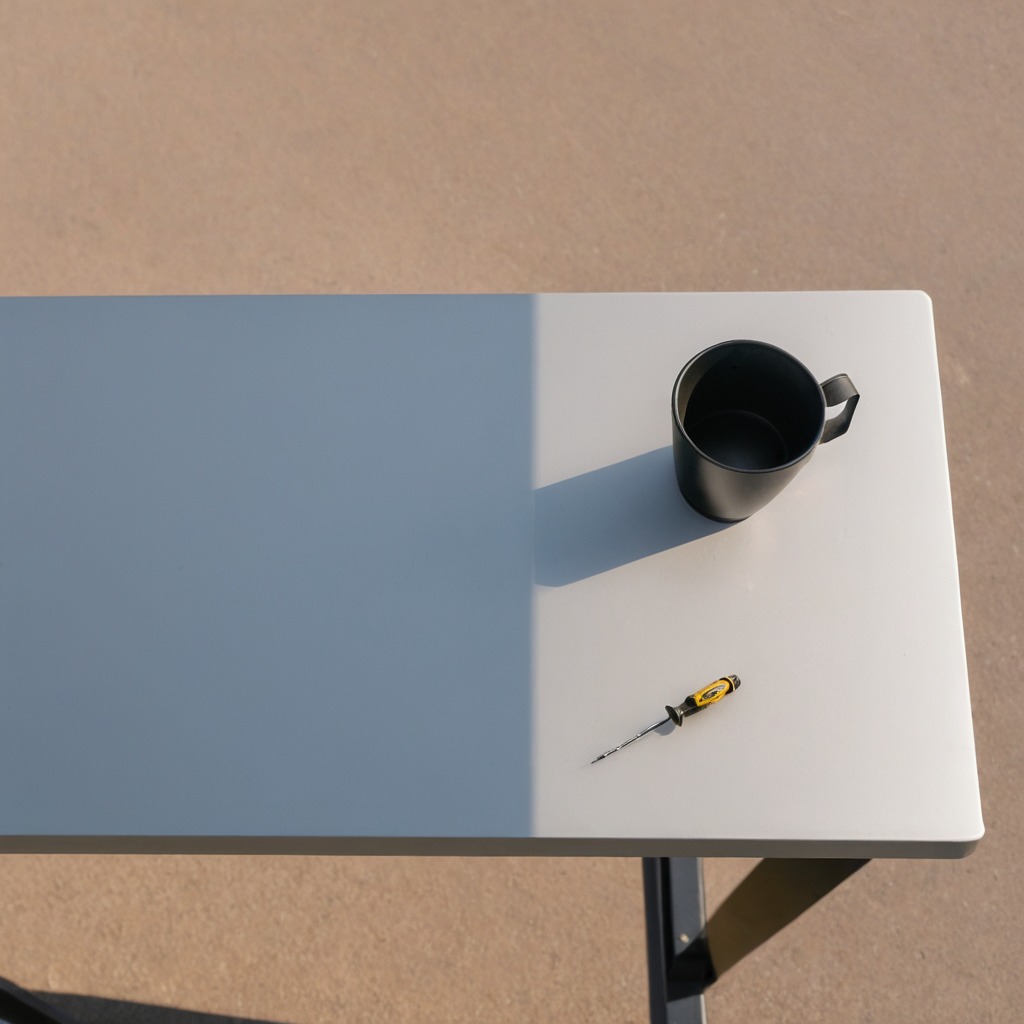
A screwdriver is lying on the table.